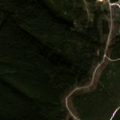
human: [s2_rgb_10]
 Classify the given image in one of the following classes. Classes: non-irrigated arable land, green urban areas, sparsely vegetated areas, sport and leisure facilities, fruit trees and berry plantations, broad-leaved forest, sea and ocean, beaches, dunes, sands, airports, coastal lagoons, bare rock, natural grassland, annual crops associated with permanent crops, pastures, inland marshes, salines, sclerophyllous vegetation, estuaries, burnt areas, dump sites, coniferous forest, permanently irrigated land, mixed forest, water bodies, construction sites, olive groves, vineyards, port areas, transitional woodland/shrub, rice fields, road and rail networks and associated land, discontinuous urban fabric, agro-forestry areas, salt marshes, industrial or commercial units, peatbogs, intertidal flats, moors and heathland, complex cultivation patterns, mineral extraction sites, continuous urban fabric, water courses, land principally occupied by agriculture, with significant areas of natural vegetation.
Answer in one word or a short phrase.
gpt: mineral extraction sites, pastures, coniferous forest, mixed forest, sclerophyllous vegetation, transitional woodland/shrub